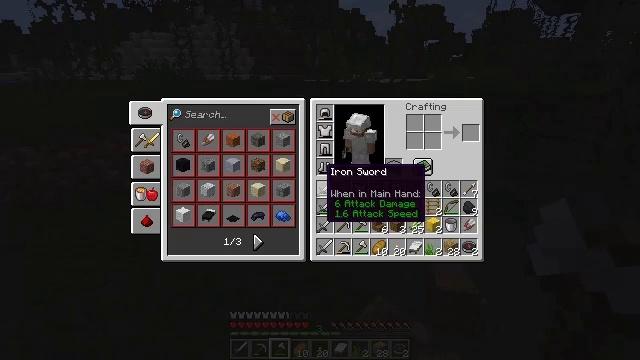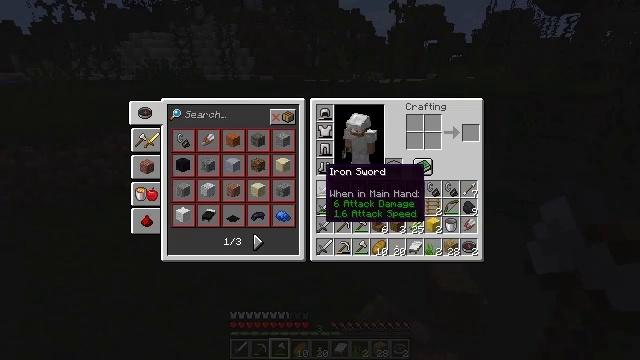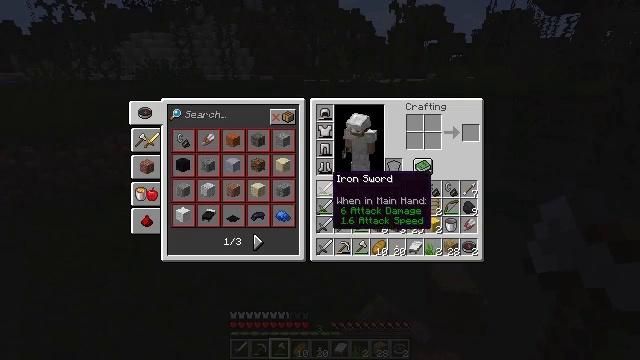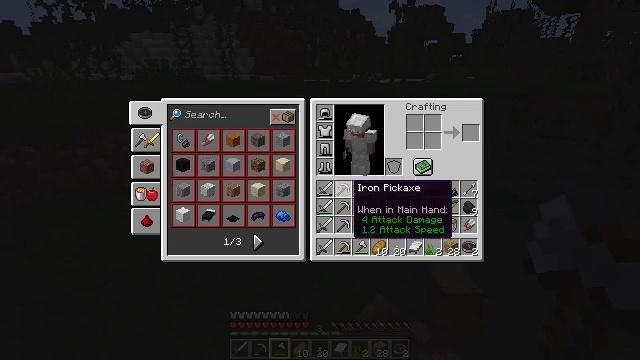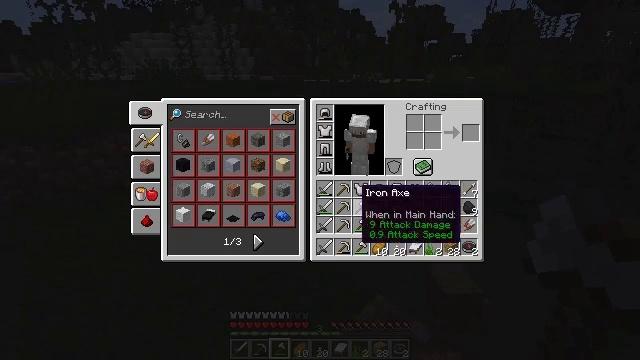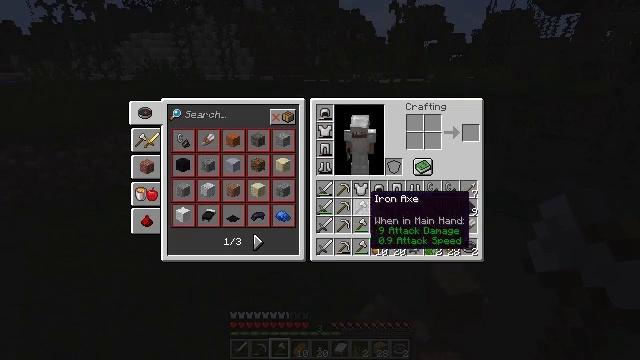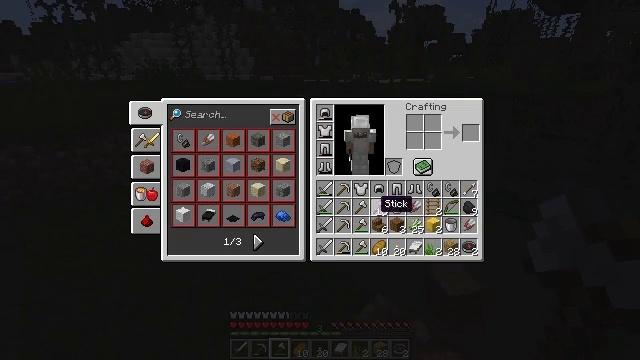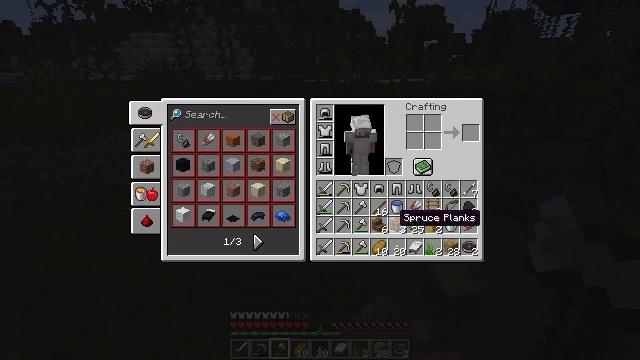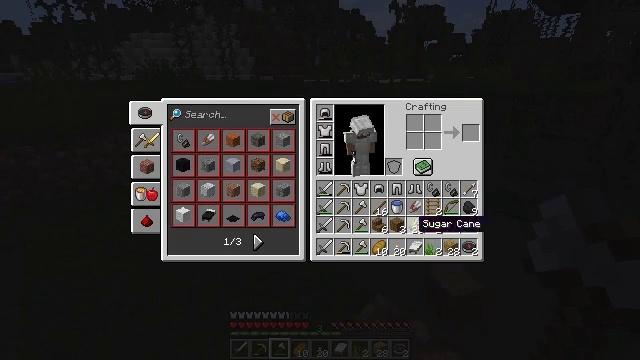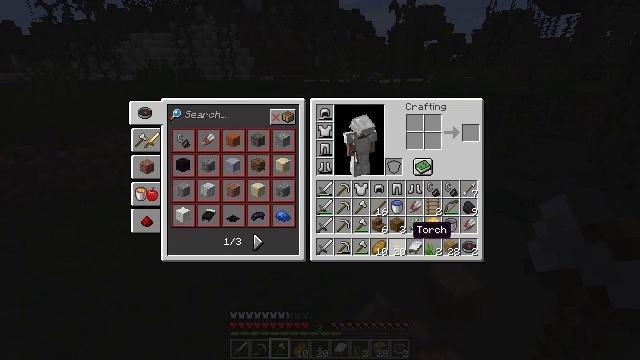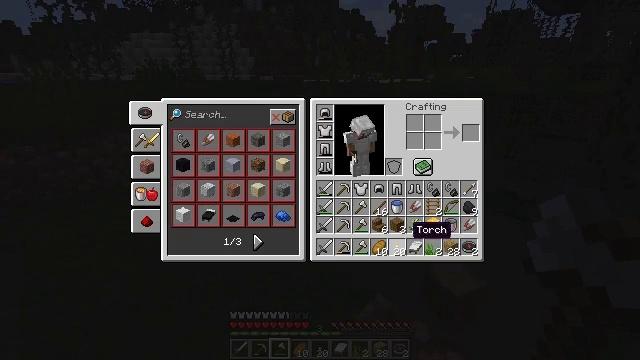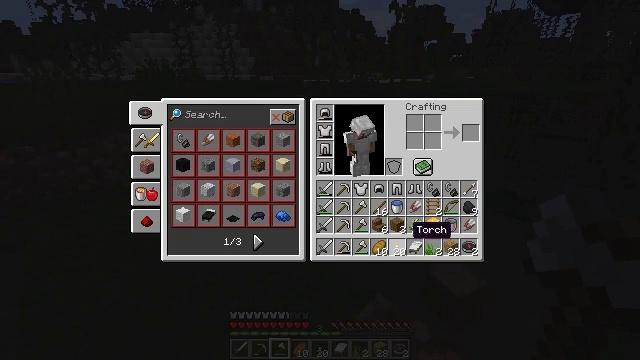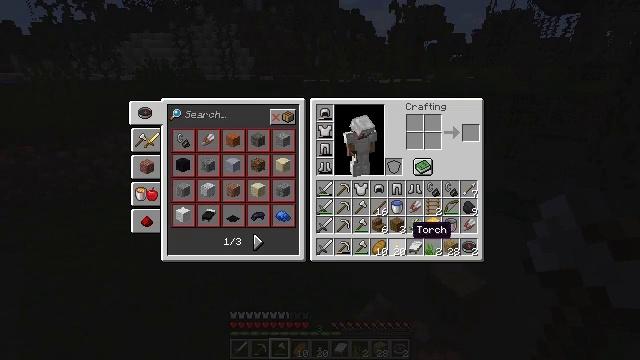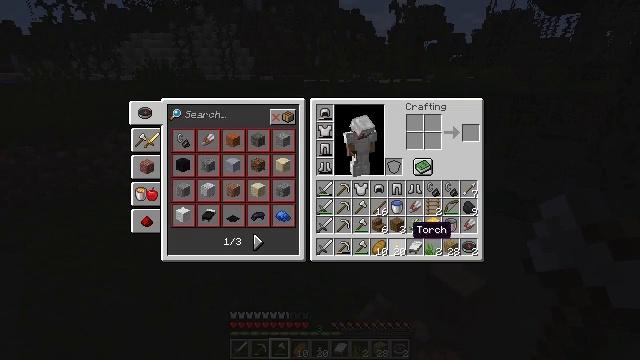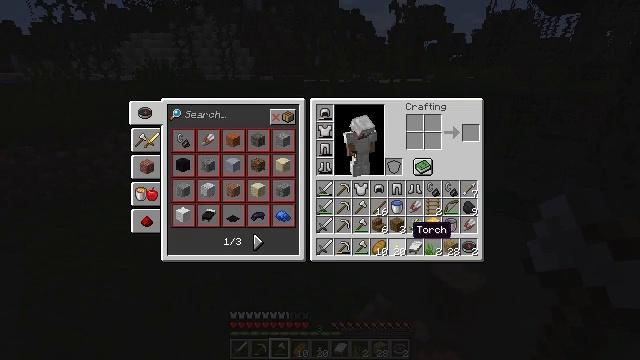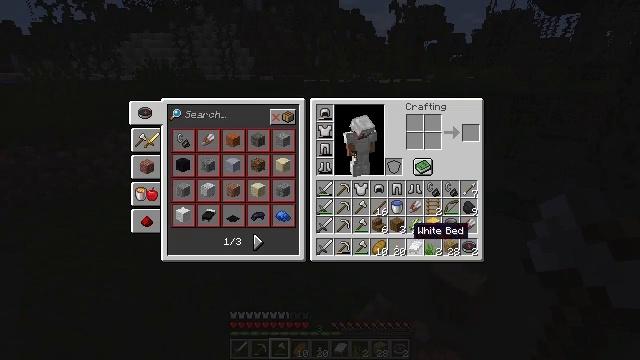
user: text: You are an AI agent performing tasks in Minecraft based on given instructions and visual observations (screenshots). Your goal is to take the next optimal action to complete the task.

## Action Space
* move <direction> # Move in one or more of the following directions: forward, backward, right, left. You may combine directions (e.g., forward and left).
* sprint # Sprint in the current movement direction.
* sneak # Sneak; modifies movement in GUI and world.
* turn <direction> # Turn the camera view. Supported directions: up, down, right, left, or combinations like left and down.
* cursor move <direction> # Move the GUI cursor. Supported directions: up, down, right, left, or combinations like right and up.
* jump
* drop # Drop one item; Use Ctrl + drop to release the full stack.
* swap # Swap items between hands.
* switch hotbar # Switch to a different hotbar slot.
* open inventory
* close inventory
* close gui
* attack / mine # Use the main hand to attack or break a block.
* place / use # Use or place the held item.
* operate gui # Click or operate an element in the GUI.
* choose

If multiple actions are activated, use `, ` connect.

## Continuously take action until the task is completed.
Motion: motion action
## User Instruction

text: Drop a ladder.
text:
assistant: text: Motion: no_op
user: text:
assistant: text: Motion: turn right and down
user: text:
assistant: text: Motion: turn right and down
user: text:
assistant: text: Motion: turn right
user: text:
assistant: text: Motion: turn right
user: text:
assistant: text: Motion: turn right
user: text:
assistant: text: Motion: turn right and down
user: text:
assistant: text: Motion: turn right
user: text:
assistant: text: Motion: no_op
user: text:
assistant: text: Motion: no_op
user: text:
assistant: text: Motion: no_op
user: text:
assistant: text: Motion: no_op
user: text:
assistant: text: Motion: no_op
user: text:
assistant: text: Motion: no_op
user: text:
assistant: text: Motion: no_op
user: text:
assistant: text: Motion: no_op
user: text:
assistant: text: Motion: no_op
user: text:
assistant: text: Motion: no_op
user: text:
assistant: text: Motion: no_op
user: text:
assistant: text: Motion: no_op
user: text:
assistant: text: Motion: no_op
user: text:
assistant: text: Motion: no_op
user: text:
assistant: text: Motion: no_op
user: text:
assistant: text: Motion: no_op
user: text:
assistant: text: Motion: no_op
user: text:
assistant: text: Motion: no_op
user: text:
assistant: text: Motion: no_op
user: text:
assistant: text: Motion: no_op
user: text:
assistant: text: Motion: no_op
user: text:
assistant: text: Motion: no_op